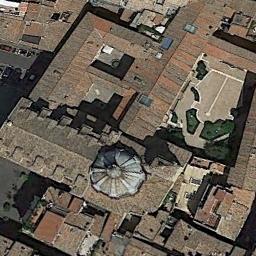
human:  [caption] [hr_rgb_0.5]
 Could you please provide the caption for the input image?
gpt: A yellow-roofed church with a round roof on the main roof, Next to the church is a residential house and many parked vehicles .

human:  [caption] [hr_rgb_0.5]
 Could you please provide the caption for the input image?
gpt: There is a red church with a gray circular roof .

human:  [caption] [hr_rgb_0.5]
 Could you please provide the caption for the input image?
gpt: This is a church with an umbrella roof .

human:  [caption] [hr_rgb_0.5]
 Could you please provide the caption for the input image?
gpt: The tower of the church with a circular roof and the rest of the church has an orange cross-shaped roof .

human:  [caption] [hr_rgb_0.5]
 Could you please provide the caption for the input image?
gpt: There are many buildings near the church .